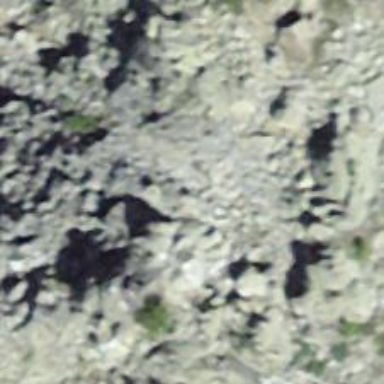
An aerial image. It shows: Rocky path.